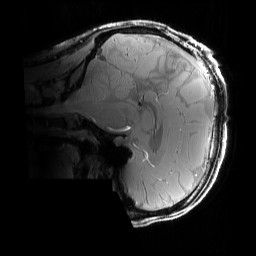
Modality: PDw
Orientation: sagittal
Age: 23
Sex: male
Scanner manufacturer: siemens
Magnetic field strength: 6.98 T
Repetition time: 1.78 s
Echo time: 0.00386 s